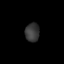
Tissue: lung
Cell type: Others
Senescence score: 0.2303
Nuclear area (px): 266
Mean DAPI intensity: 55.402